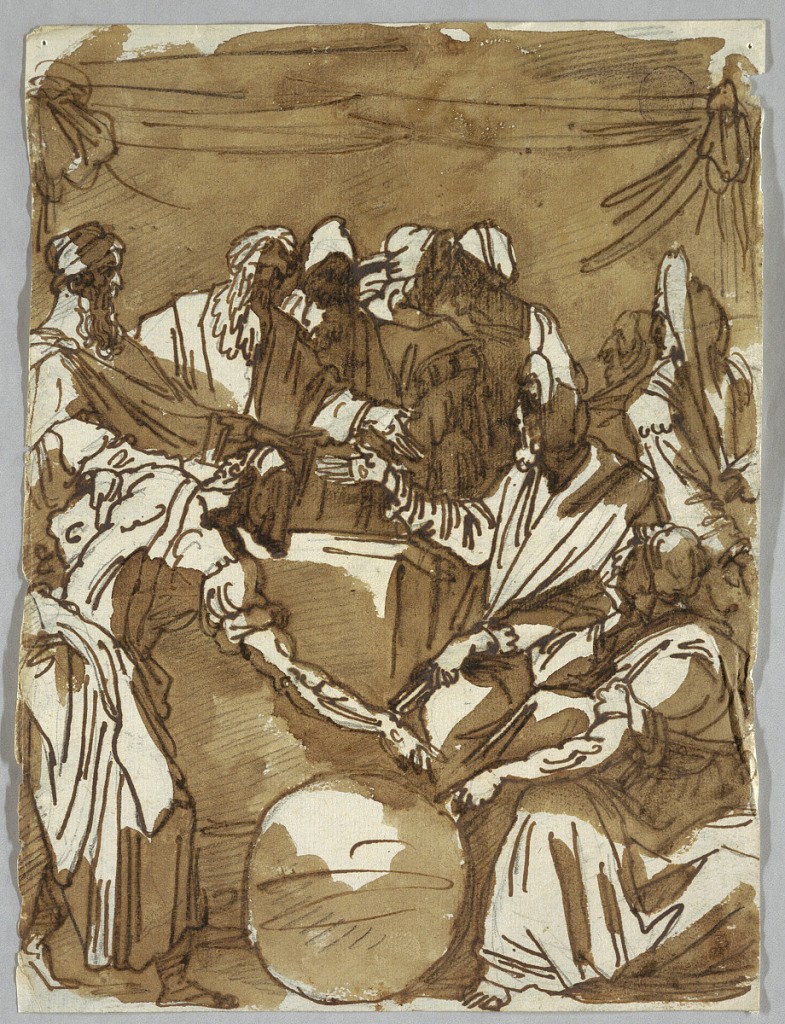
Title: Two Attendants with the Heavenly Horseman
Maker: Felice Giani, Italian, 1758–1823
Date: ca. 1820
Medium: Pen and brown ink, brush and sepia wash over black chalk on off white laid paper
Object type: Drawing
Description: From the Expulsion of Heliodorus by Raphael Sanzio.